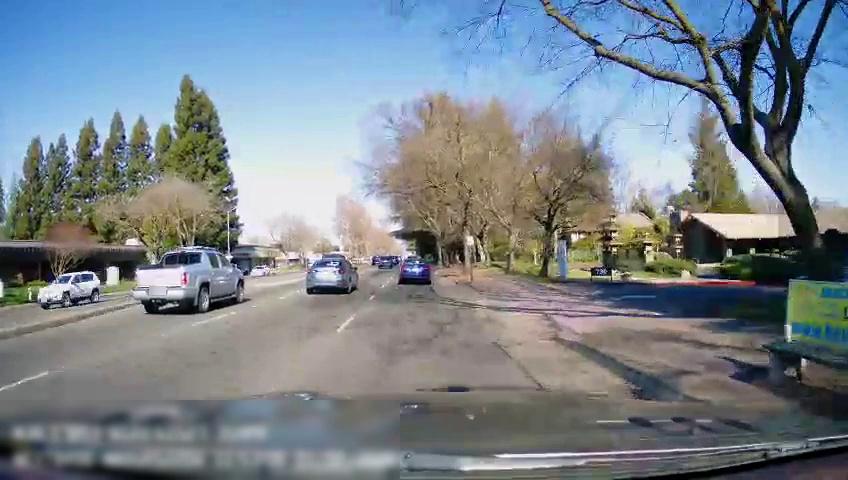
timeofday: Day
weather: Sunny
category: Drivable Space
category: Drivable Space
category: Vehicles | SUV
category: Vehicles | Car
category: Vehicles | Car
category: Vehicles | Truck
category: Vehicles | Car
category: Vehicles | SUV
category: Vehicles | Car
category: Lanes | Alternate Lane
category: Lanes | Current Lane
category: Traffic | Signs